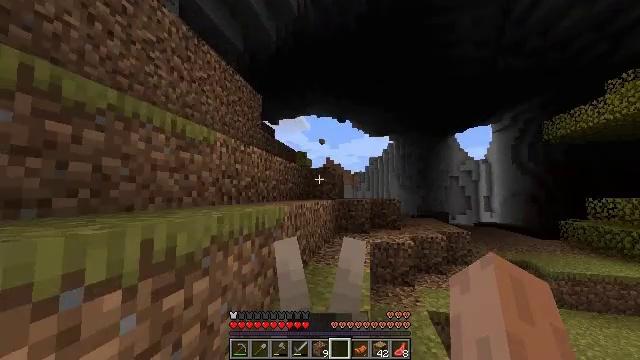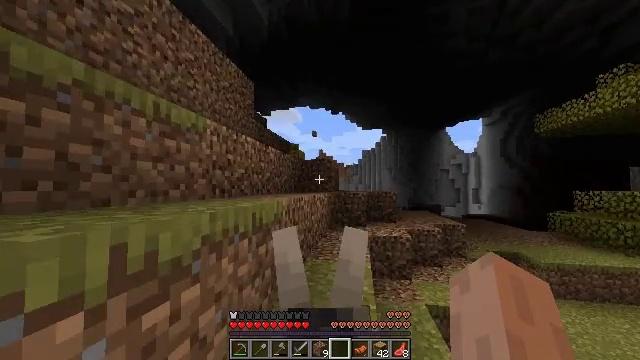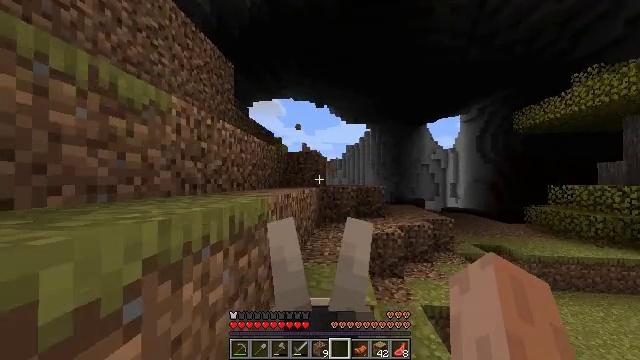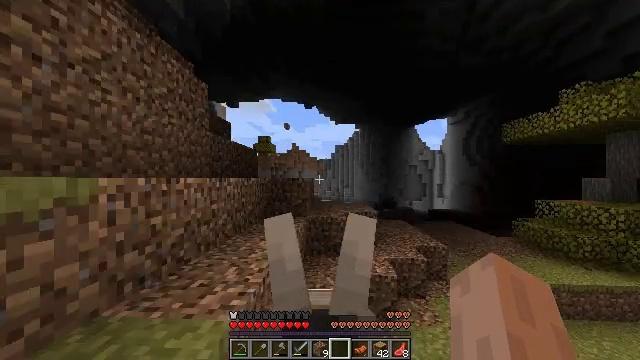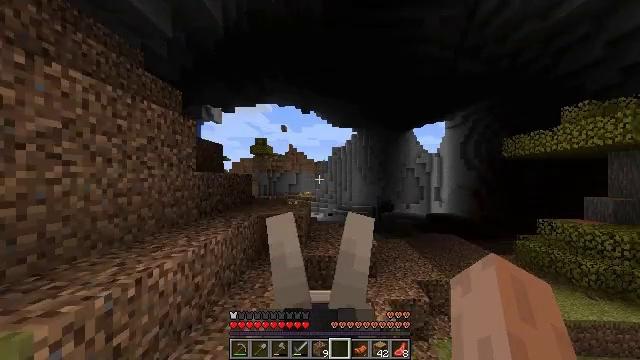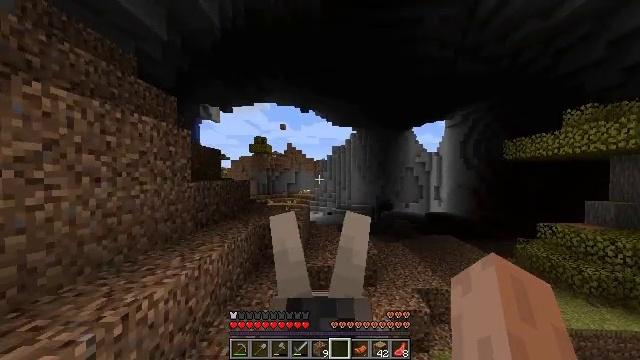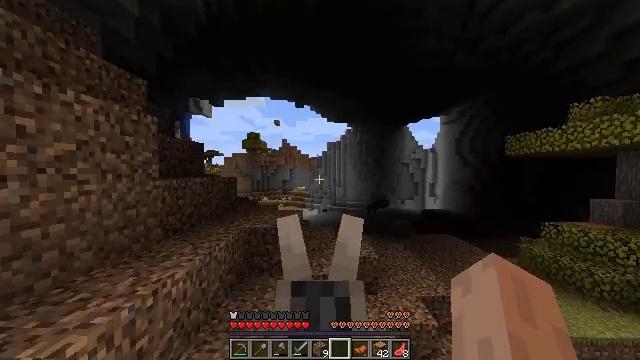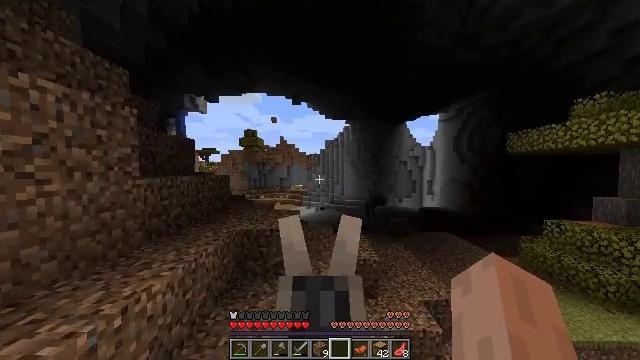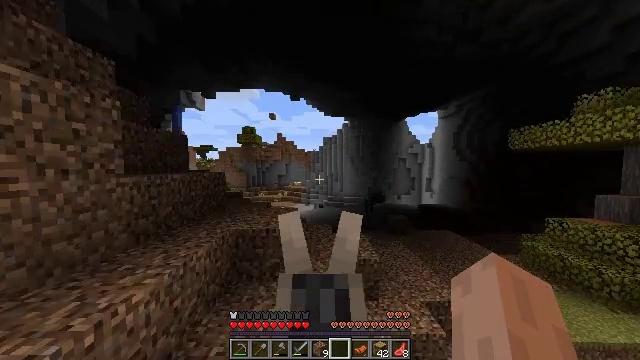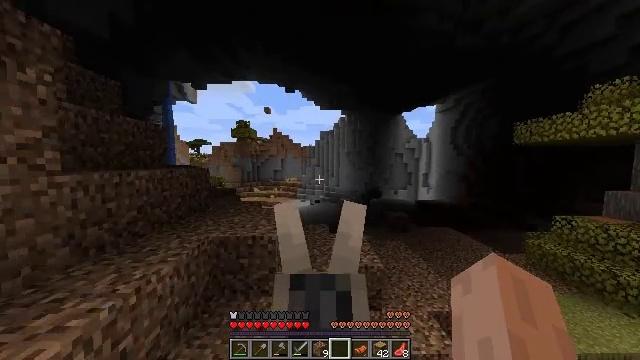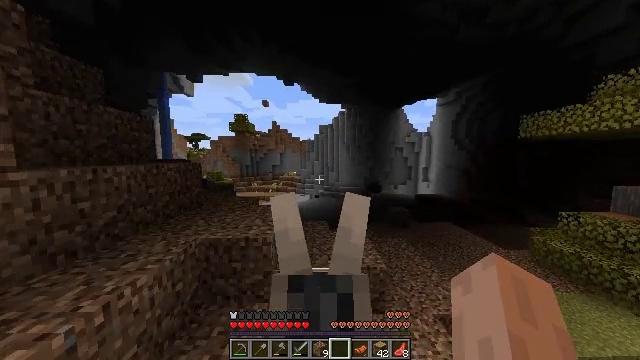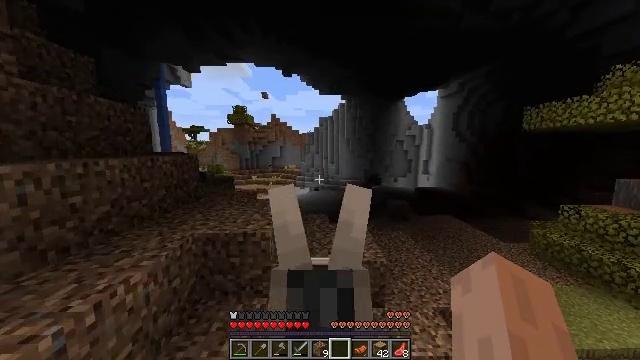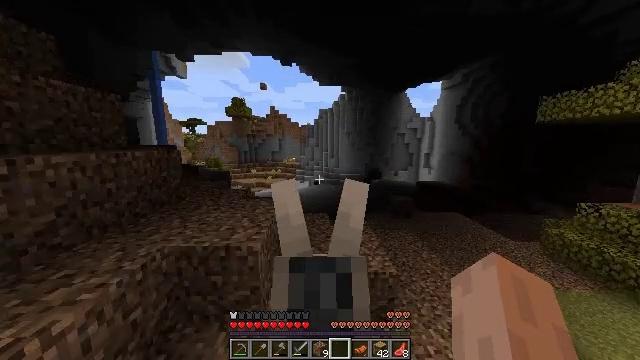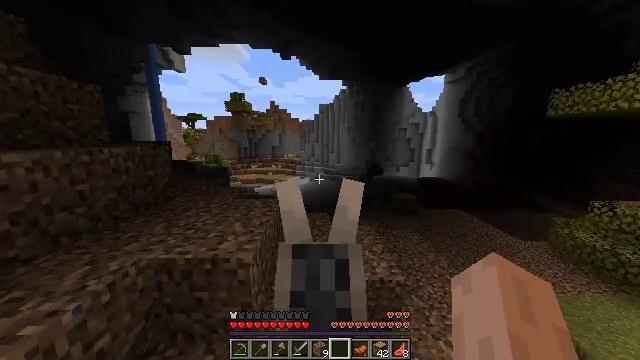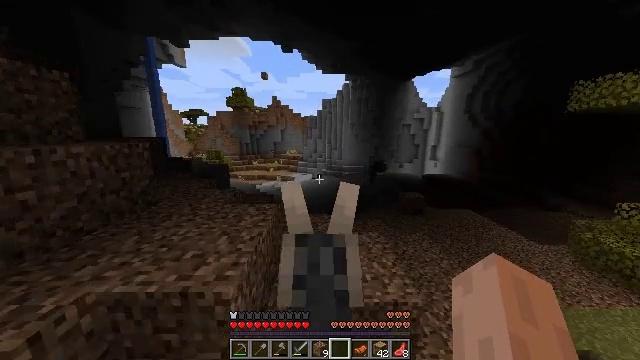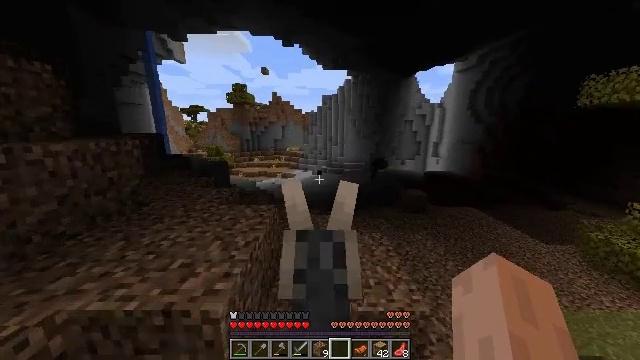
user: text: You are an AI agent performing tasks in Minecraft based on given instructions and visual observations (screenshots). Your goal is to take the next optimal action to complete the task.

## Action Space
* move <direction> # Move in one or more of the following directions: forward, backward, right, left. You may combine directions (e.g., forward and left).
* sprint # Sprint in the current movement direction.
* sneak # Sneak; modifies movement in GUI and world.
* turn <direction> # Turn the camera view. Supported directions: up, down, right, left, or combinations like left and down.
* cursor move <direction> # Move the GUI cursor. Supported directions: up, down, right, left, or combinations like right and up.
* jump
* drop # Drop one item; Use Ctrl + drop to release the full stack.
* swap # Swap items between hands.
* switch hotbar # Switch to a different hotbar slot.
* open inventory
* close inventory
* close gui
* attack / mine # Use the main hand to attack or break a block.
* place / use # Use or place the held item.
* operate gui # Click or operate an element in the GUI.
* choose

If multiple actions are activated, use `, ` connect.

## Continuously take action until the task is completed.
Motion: motion action
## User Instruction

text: Attack the ground to gather coarse dirt.
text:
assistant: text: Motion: move forward, sprint, turn right and down
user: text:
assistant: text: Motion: move forward, sprint, turn right and down
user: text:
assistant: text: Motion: move forward, sprint, turn right
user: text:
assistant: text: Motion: move forward, sprint
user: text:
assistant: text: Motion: move forward, sprint
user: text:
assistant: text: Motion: move forward, sprint
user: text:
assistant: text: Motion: move forward, sprint
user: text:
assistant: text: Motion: move forward, sprint
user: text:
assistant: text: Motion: move forward, sprint, turn down
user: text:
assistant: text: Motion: move forward, sprint, turn down
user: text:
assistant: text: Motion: move forward, sprint, turn down
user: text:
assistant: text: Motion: move forward, sprint, turn down
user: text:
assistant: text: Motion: move forward, sprint, turn down
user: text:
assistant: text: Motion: move forward, sprint, turn down
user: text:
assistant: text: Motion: move forward, sprint
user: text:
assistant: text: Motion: move forward, sprint
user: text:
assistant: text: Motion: move forward, sprint
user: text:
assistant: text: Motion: move forward, sprint
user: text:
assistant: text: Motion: move forward, sprint
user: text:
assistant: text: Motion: move forward, sprint
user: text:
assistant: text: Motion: move forward, sprint
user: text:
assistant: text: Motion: move forward, sprint
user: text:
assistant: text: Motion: move forward, sprint
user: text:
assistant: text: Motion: move forward, sprint
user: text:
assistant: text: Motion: move forward, sprint
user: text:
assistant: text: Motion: move forward, sprint, turn left
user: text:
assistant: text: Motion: move forward, sprint, turn left
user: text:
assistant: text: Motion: move forward, sprint, turn left
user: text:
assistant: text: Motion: move forward, sprint, turn left and down
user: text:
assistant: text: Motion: move forward, sprint, turn left